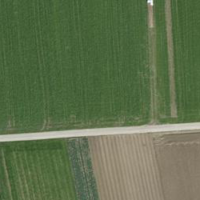
EUNIS habitat code: 52
Species observed at this site:
Medicago sativa